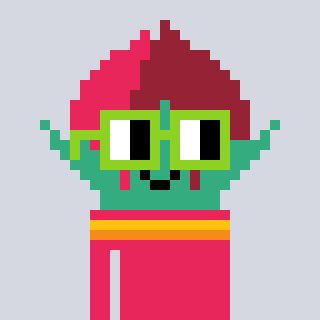
a pixel art character with square light green glasses, a rosebud-shaped head and a redpinkish-colored body on a cool background